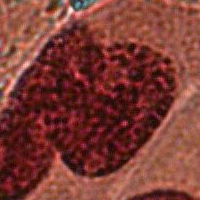
Label: prophase